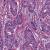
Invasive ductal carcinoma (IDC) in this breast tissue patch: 1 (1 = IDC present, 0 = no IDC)